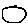
Label: circle